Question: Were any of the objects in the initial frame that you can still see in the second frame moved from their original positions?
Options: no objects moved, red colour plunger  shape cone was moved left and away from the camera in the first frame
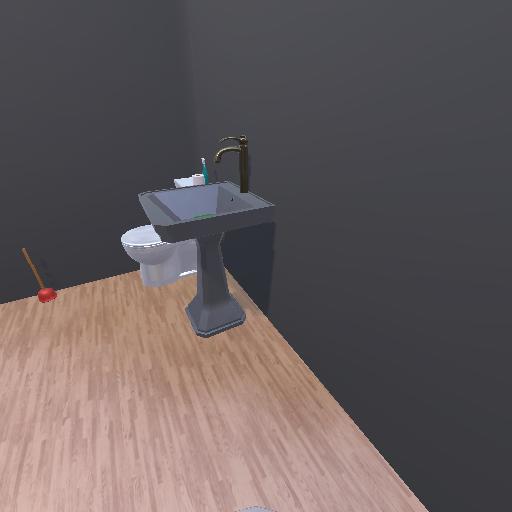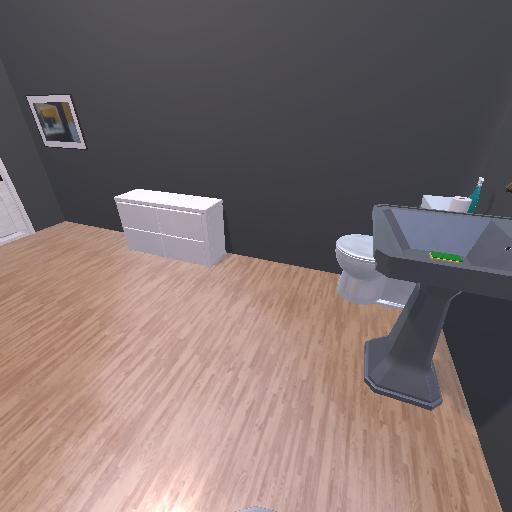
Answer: no objects moved